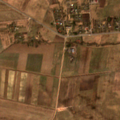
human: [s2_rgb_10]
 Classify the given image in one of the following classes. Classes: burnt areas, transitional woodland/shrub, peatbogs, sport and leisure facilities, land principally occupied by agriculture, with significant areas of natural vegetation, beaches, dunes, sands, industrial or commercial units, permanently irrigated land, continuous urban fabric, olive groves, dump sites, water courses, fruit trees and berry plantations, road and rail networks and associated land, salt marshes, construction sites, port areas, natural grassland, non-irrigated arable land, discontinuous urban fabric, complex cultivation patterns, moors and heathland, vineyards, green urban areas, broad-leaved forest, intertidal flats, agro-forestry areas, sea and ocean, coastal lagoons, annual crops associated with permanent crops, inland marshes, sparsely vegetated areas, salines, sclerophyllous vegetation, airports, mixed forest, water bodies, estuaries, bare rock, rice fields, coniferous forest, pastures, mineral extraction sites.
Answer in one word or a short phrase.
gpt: discontinuous urban fabric, non-irrigated arable land, complex cultivation patterns